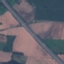
Land use / land cover: Highway